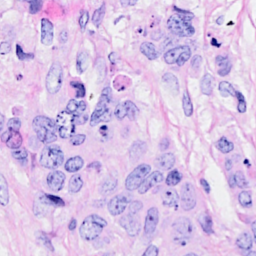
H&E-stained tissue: Breast